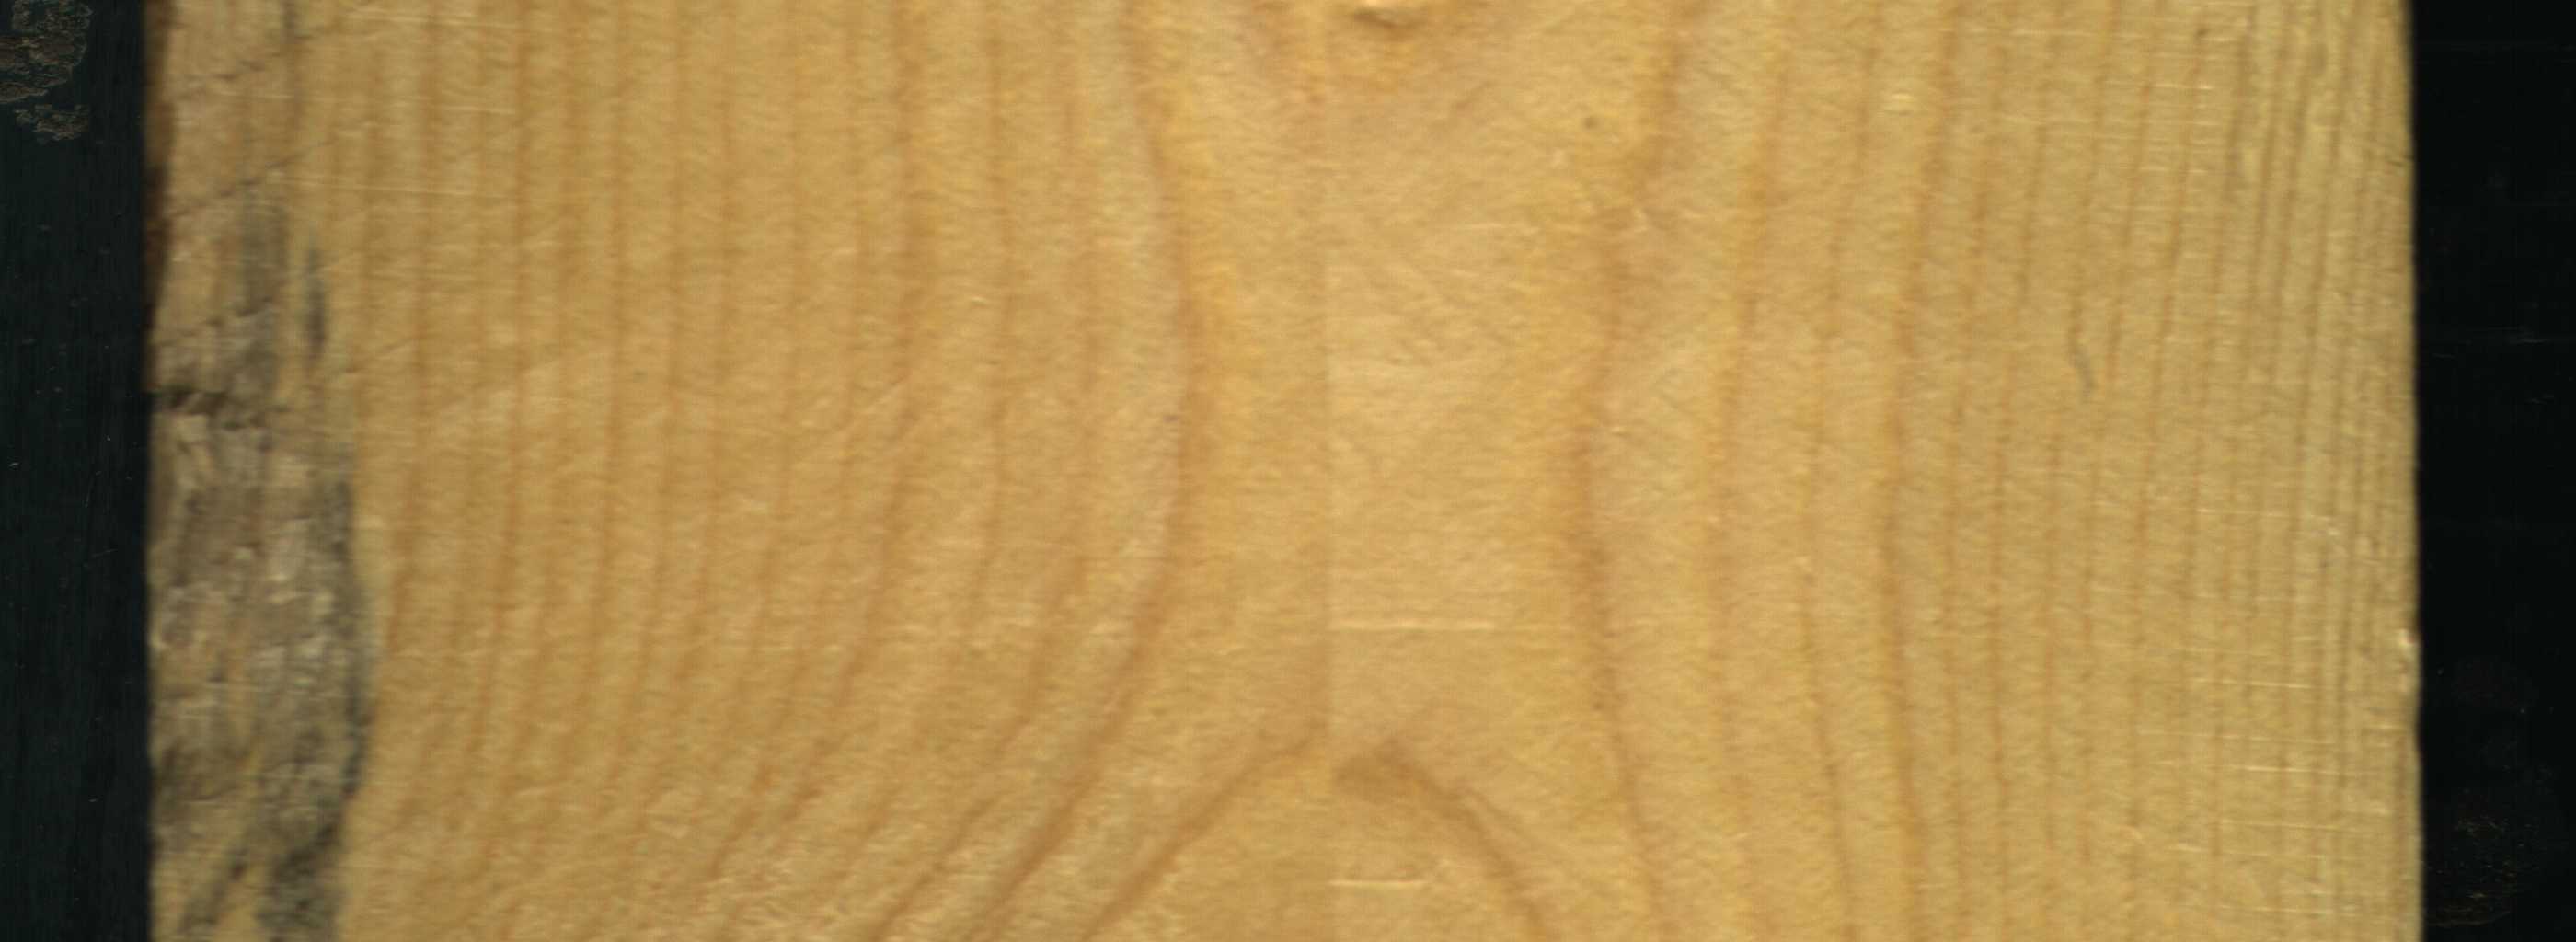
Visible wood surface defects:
Blue_Stain